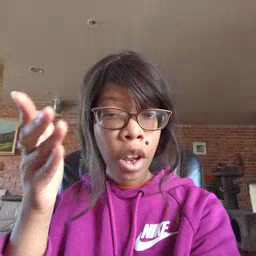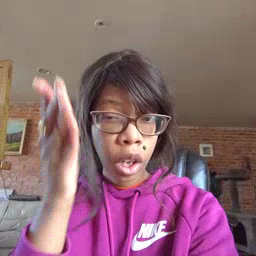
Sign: will